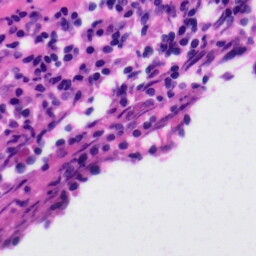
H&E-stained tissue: Tonsil